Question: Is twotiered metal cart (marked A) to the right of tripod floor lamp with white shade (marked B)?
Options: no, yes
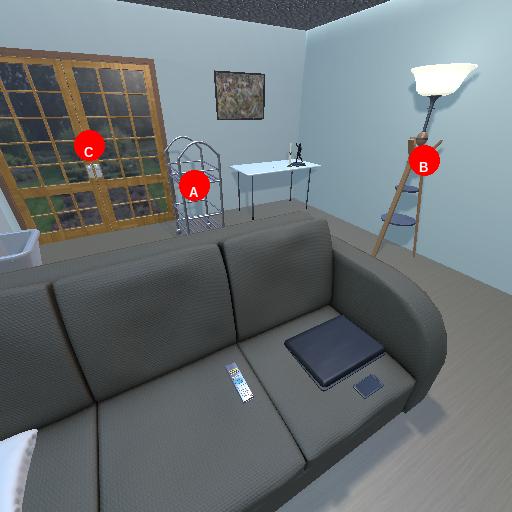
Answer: no